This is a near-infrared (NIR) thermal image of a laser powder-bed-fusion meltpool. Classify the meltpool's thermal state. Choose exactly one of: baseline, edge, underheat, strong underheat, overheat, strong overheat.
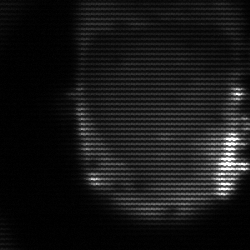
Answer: baseline